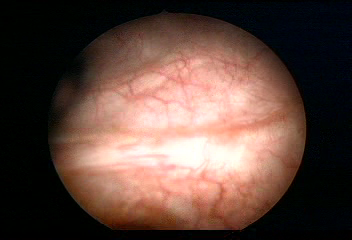
Modality: WLC
Class: Normal mucosa
Bladder cancer association: No